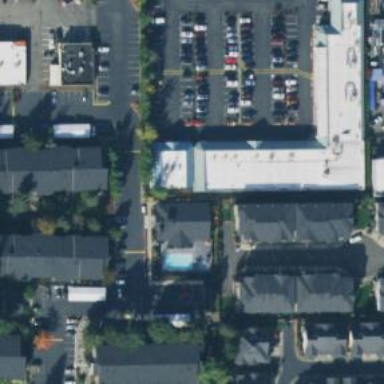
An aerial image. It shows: Pharmacy providing healthcare services.